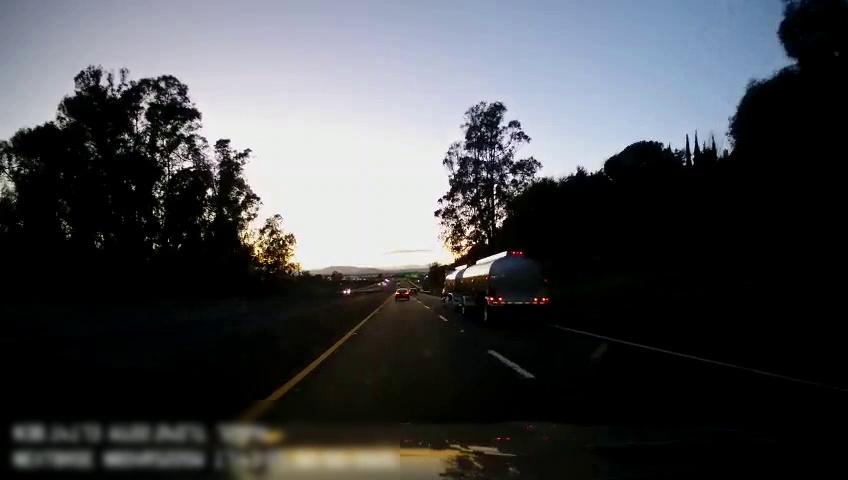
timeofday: Dusk/Dawn/Twilight
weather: Sunny
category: Drivable Space
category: Vehicles | Car
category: Vehicles | Other LV
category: Vehicles | Truck
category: Lanes | Alternate Lane
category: Lanes | Alternate Lane
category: Lanes | Alternate Lane
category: Traffic | Signs